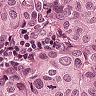
Metastatic tissue present: yes